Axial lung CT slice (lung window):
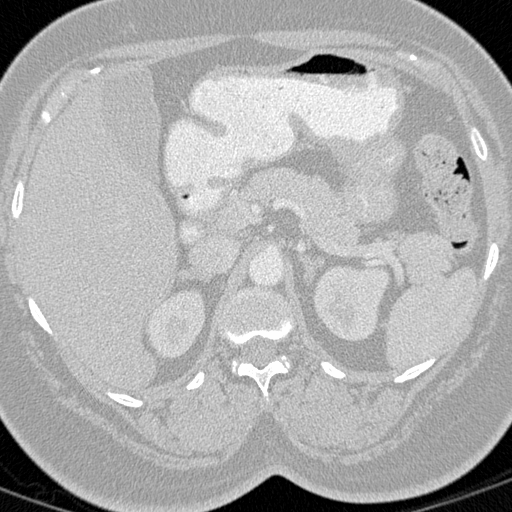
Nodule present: no